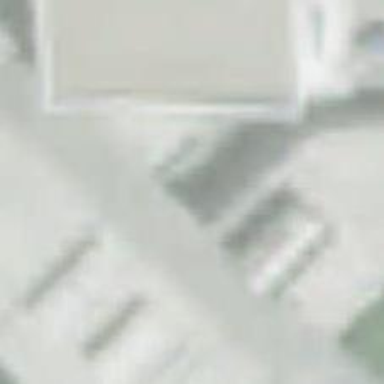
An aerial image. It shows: Parking entrance.